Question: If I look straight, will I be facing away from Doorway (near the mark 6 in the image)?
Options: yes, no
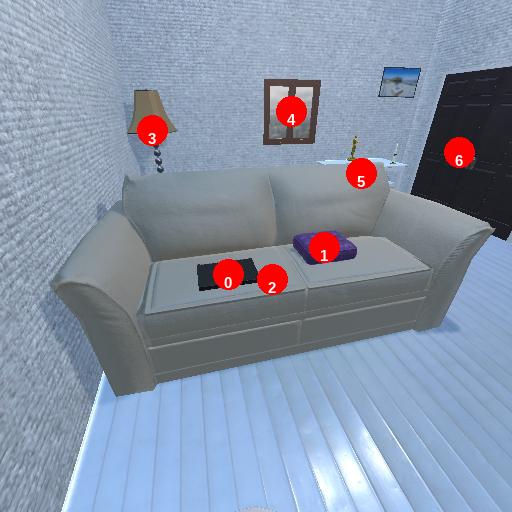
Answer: yes